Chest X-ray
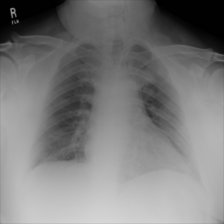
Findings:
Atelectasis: negative
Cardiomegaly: negative
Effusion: negative
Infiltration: negative
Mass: negative
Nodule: negative
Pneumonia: negative
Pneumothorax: negative
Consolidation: negative
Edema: negative
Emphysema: negative
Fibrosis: negative
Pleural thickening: negative
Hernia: negative